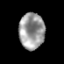
Tissue: prostate
Cell type: T cells
Senescence score: 0.3541
Nuclear area (px): 899
Mean DAPI intensity: 155.209